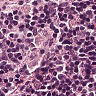
Metastatic tissue present: no